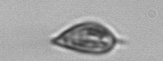
Label: Prorocentrum_triestinum